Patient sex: M
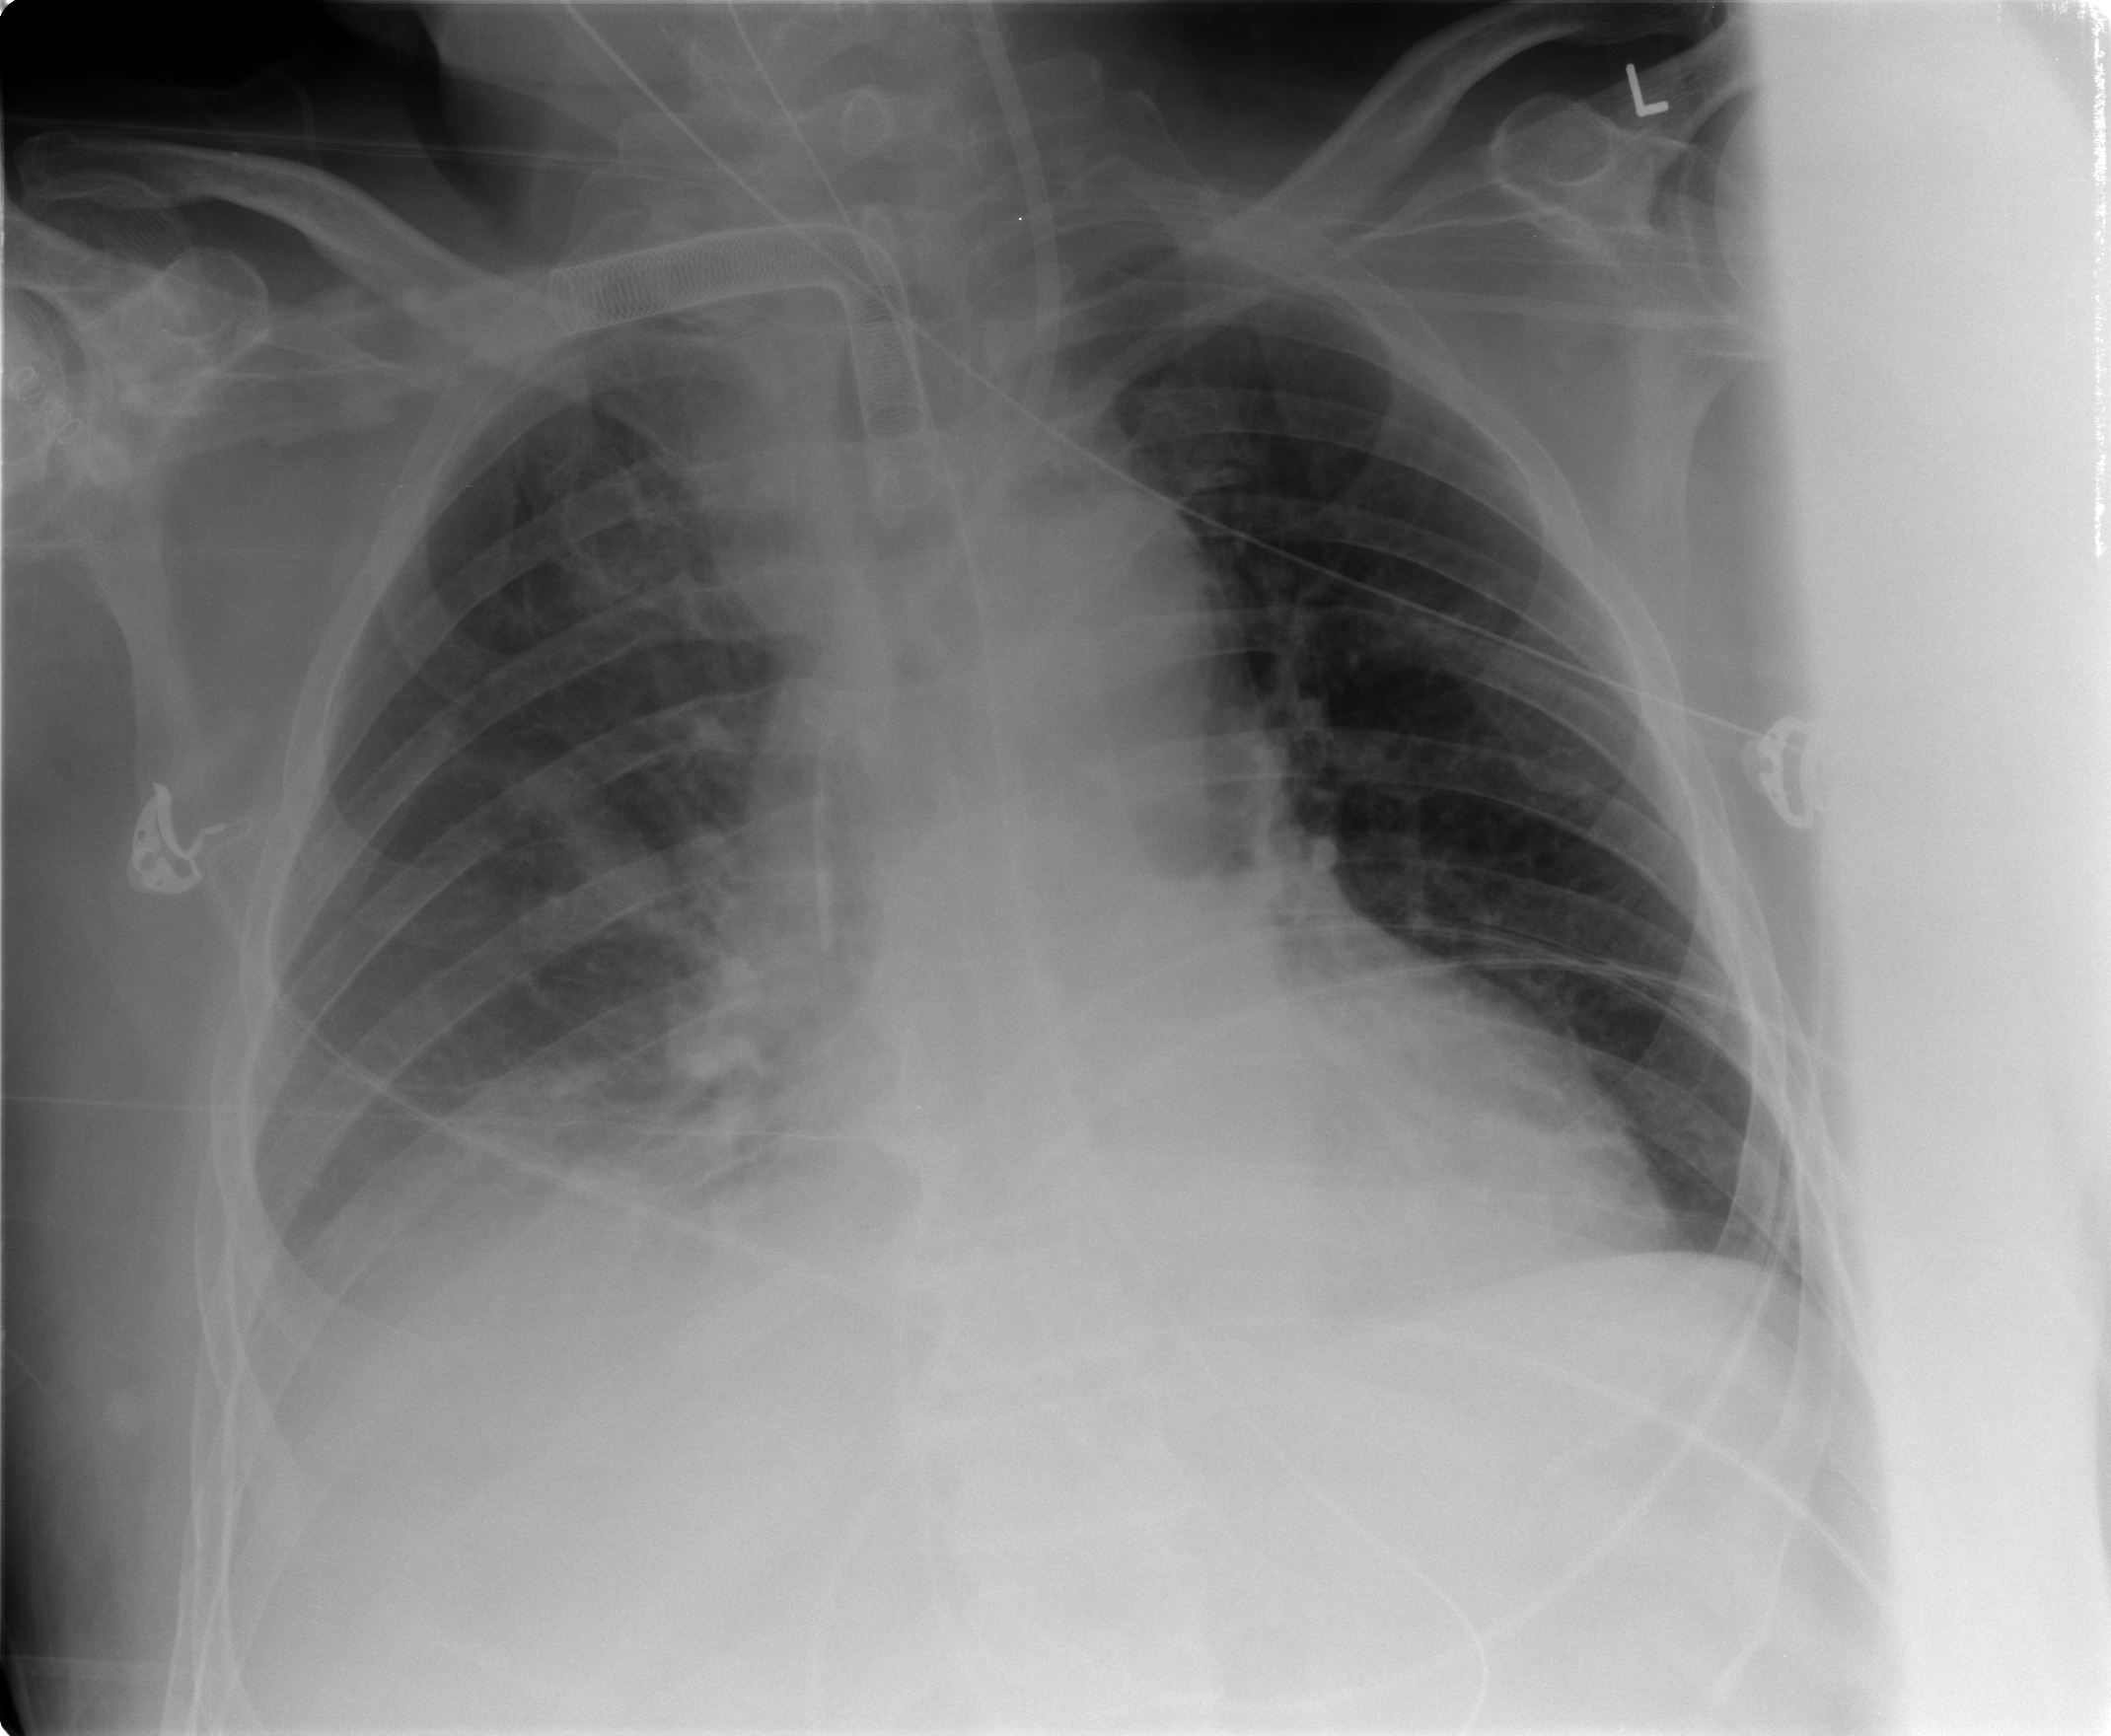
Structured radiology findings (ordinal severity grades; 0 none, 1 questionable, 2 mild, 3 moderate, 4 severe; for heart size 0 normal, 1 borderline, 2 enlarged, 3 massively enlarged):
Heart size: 1
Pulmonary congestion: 0
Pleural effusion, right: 2
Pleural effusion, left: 1
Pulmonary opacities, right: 0
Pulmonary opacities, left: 0
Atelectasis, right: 2
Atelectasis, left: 0